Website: ulta-beauty
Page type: billing-address
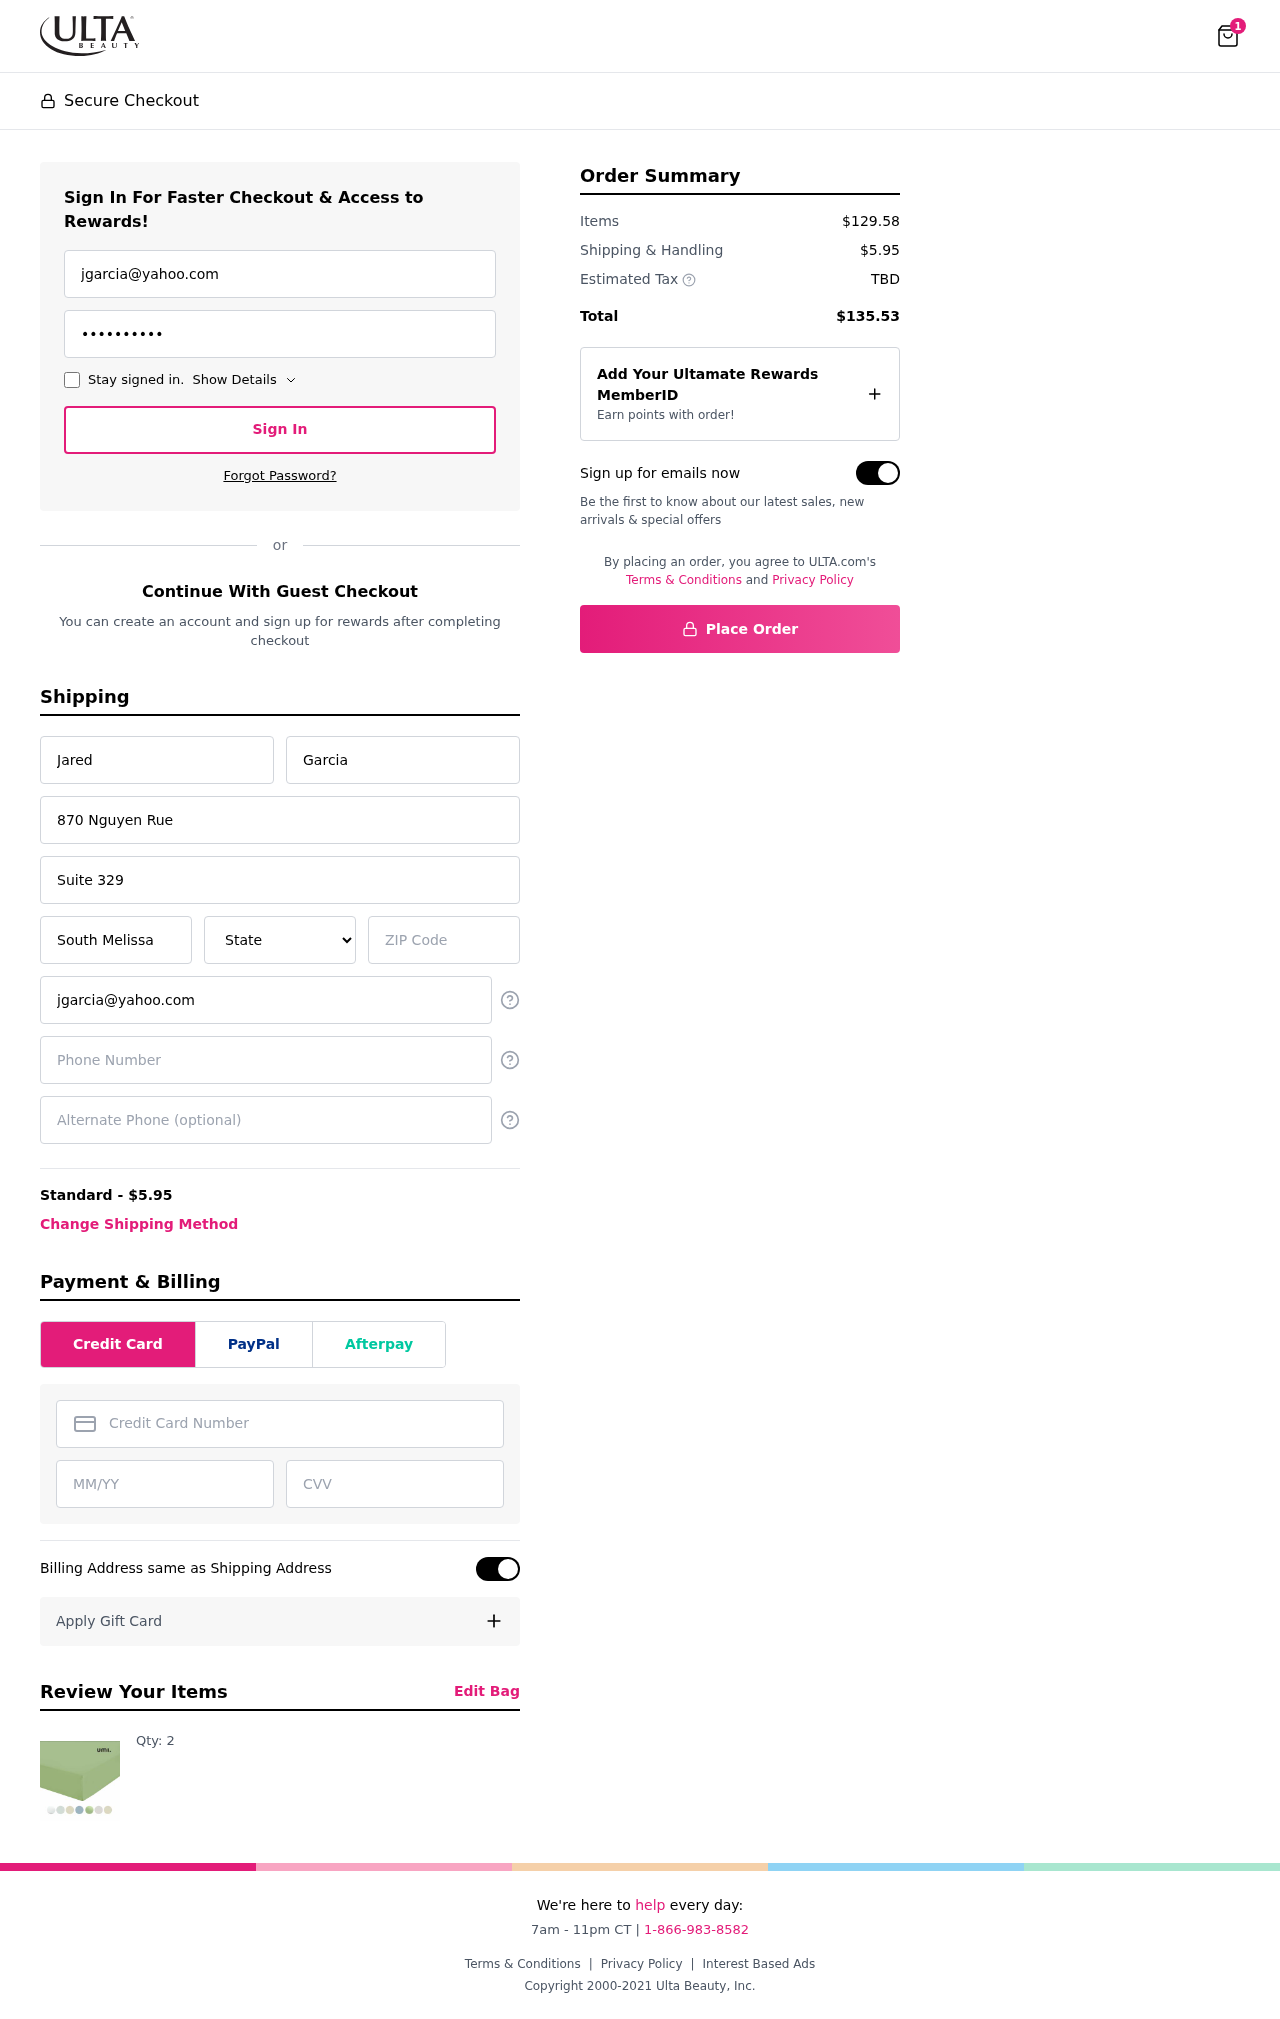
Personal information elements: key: PII_STATE
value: Colorado
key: PII_EMAIL
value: jgarcia@yahoo.com
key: PII_FIRSTNAME
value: Jared
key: PII_LASTNAME
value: Garcia
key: PII_STREET
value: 870 Nguyen Rue
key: PII_STREET2
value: Suite 329
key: PII_CITY
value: South Melissa
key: PII_POSTCODE
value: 36483
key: PII_PHONE
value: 6989878942
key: PII_ALT_PHONE
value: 9874060821
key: PII_CARD_NUMBER
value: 4198 3767 6464 1039
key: PII_CARD_EXPIRY
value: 08/26
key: PII_CARD_CVV
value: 509
Product elements: key: PRODUCT1_QUANTITY
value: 2
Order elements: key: ORDER_NUM_ITEMS
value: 1
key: ORDER_SHIPPING_COST
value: $5.95
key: ORDER_SUBTOTAL
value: $129.58
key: ORDER_TOTAL
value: $135.53